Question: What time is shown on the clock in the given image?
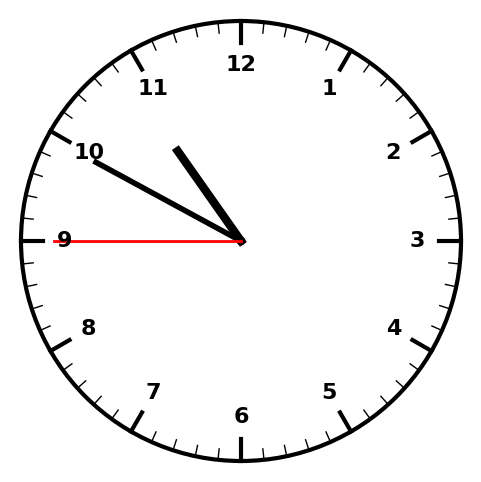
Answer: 10:49:45